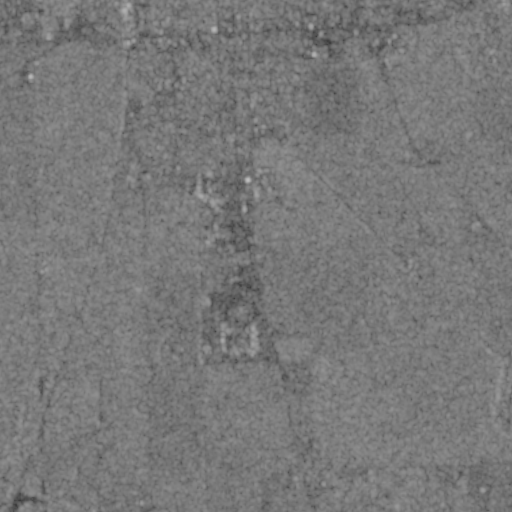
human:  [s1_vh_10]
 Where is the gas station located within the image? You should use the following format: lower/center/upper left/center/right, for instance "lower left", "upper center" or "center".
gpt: The gas station is located in the upper left of the image.
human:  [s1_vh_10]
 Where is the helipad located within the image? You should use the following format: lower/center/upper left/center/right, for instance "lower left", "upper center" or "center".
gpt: The helipad is located in the upper left of the image.
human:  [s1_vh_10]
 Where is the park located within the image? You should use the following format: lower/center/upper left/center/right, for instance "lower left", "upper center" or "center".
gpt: The park is located in the upper center of the image.
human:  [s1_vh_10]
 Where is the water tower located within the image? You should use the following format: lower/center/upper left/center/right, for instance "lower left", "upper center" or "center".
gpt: The water tower is located in the upper center of the image.
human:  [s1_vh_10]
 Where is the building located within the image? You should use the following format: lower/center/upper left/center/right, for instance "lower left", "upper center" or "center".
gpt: The building is located in the upper of the image.
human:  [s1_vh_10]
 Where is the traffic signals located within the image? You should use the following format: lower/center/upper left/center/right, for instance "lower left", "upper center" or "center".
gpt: The traffic signals is located in the upper right of the image.
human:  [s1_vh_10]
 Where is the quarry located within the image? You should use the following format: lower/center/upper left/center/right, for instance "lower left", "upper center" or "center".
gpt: There is no quarry in the image.

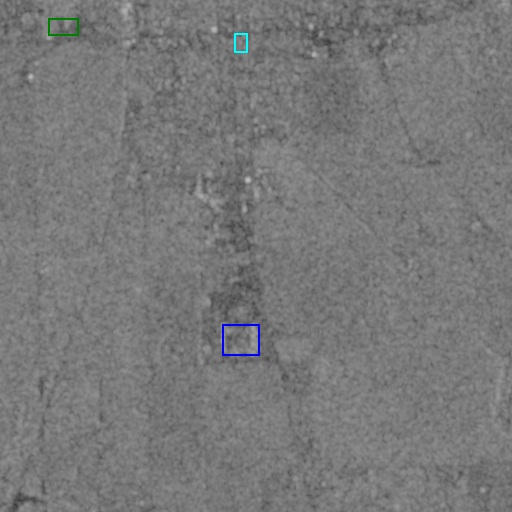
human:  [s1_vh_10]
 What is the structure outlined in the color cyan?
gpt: The structure outlined in cyan is a park.
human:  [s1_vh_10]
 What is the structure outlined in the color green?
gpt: The structure outlined in green is a building.
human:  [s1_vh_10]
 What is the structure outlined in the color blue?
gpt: The structure outlined in blue is a building.
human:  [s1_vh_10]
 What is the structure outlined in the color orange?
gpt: There is no orange outline.